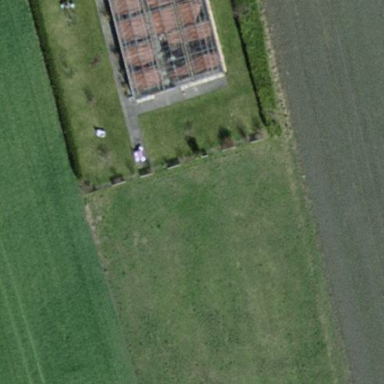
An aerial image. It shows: Greenhouse.